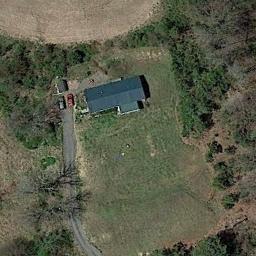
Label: sparse_residential